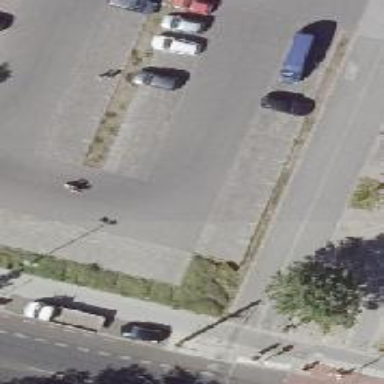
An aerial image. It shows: Parking aisle designated as service road.